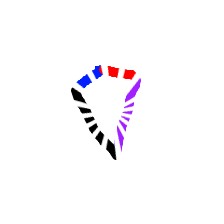
Shape: kite